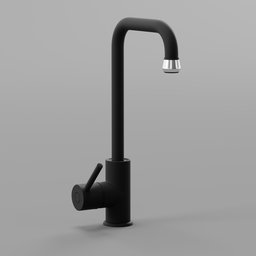
Label: appliances